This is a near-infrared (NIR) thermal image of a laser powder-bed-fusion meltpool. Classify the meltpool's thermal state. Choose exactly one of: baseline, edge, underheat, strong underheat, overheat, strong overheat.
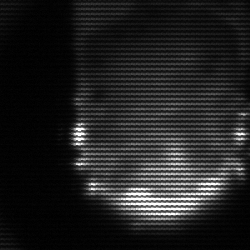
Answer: baseline